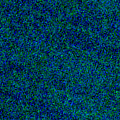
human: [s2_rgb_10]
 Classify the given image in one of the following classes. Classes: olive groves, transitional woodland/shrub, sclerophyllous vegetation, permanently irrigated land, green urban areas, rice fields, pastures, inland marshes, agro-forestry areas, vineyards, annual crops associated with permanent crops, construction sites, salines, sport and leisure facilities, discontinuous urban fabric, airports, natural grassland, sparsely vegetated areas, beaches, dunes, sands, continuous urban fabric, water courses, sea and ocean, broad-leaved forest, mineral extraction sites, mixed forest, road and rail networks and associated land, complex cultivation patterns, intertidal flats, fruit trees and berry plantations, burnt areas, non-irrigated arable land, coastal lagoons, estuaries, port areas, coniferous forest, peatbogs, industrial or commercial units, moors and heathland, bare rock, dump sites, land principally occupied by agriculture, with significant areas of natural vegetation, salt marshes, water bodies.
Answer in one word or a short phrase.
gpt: sea and ocean